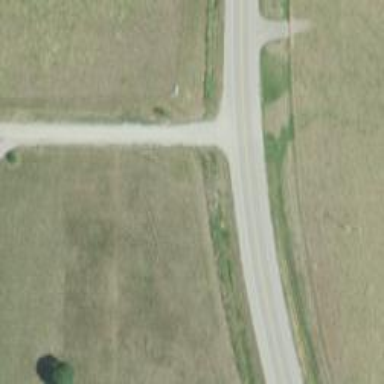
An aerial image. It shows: Secondary road.